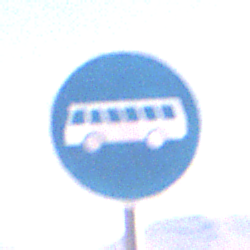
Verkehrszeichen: Busssonderstreifen
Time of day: Midday
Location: Outdoor (Nature)
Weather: Clear
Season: NotSpecified
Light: Natural